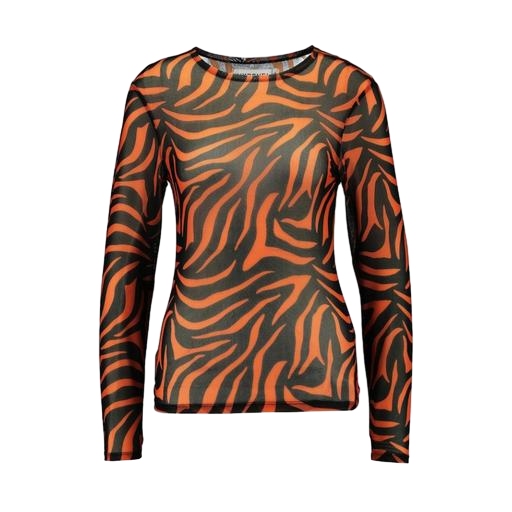
orange and black animal design, long sleeved sheer t-shirt, orange fwrd exclusive top, white background